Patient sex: M
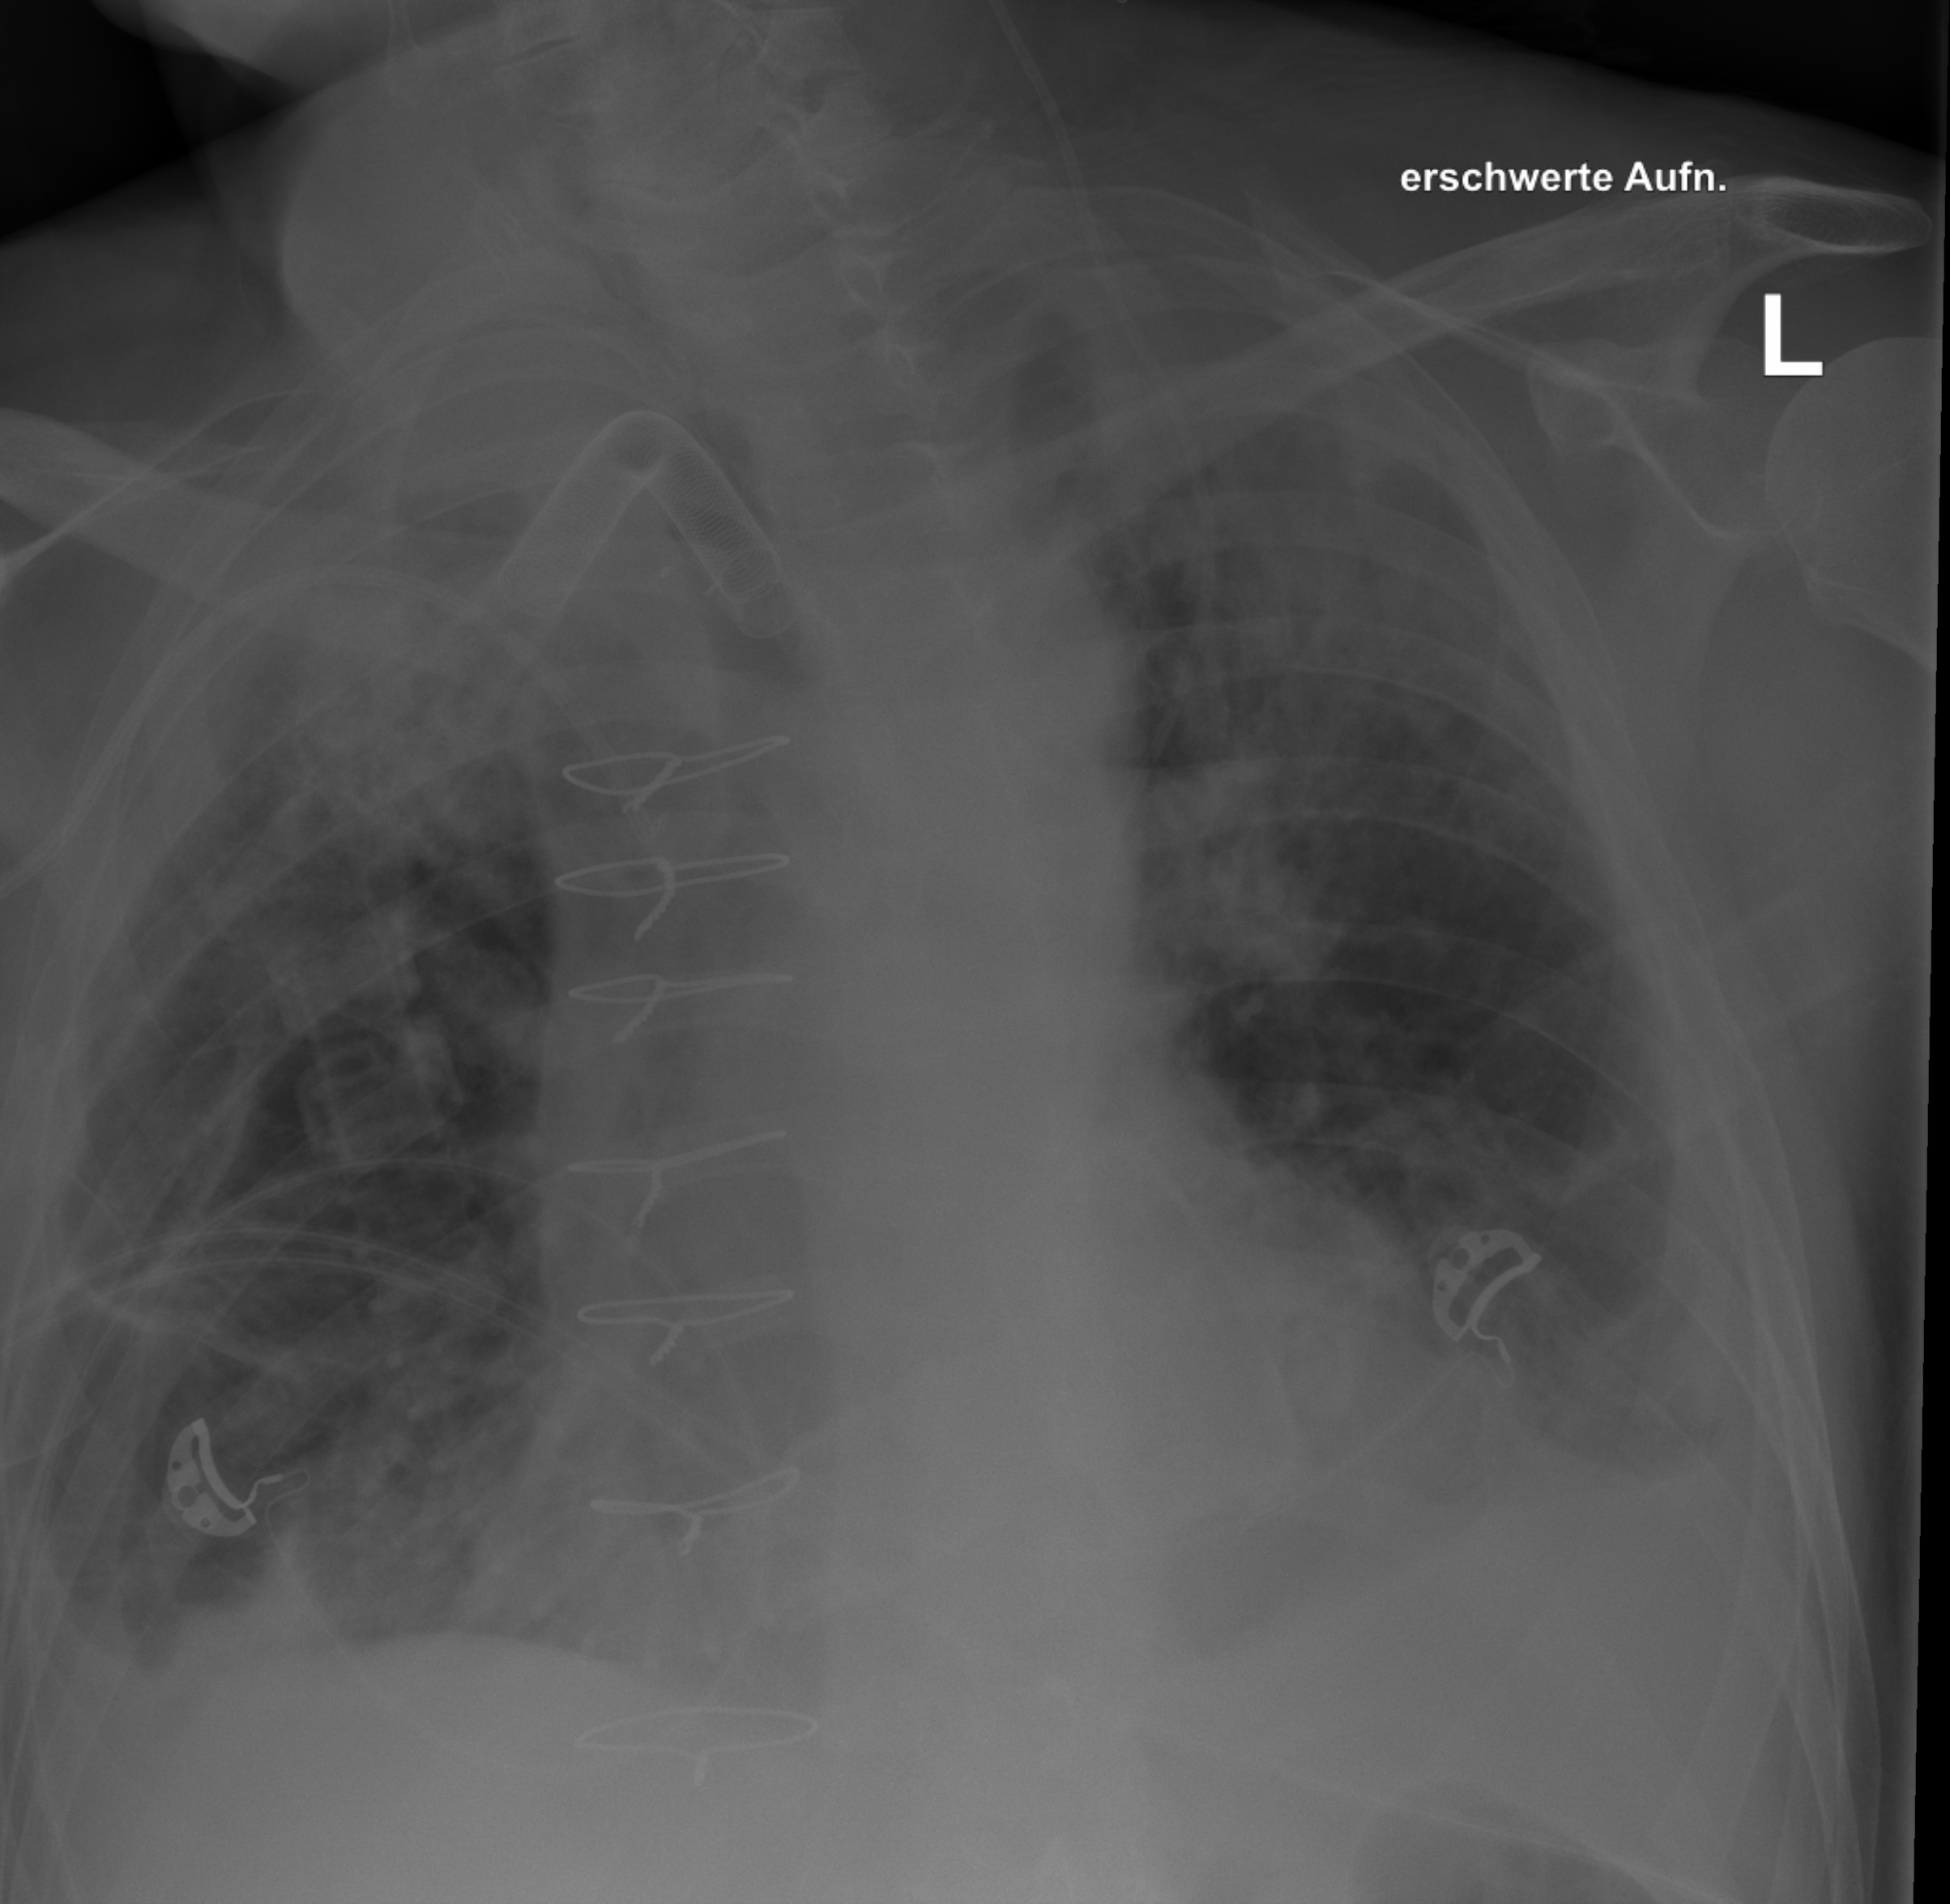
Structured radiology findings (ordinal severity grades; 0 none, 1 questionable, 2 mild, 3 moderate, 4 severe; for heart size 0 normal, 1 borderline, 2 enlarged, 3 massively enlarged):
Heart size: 2
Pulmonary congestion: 2
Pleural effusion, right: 3
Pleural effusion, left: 2
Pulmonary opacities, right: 3
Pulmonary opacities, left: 3
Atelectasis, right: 3
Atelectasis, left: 3